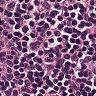
Metastatic tissue present: no